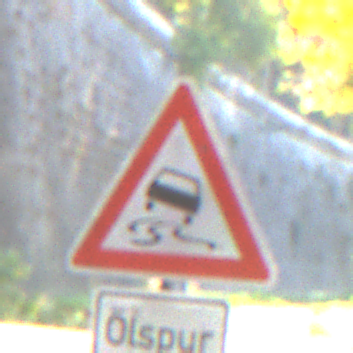
Verkehrszeichen: SchleuderOderRutschgefahr
Zusatzzeichen unten: HinweiseAufGefahrenDurchVerbaleAngabe1
Umgebung: Outdoor, Urban
Tageszeit: Midday
Wetter: Clear
Licht: Natural
Jahreszeit: NotSpecified
Kontrast: LowContrast